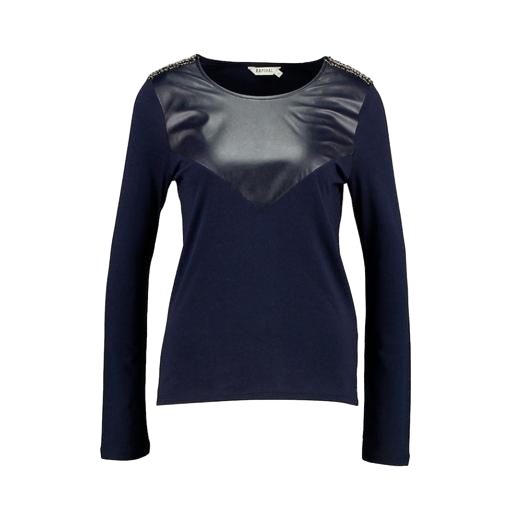
blue mixed-media long-sleeve top, long-sleeve t-shirt only macy, blue still long-sleeved top, white background